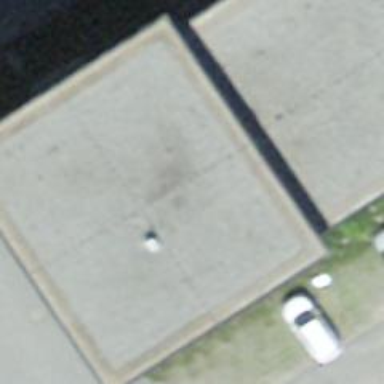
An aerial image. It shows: Part of building.